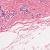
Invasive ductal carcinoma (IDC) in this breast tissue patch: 0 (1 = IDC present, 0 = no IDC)